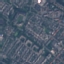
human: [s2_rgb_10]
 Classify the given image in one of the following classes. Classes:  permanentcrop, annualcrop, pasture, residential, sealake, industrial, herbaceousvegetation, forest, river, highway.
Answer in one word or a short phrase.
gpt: Residential